Question: I'm looking to create a very simple way to allow users to be able to resize text. I want a box around a word or paragraph with handles that will allow the user to resize the box. Then the text inside the box auto resize to fit the new box.
How can I create the handles similar to the screen below?
The only example I can find is on VistaPrints web site.
Screenshot

Here is a <URL> to the page:
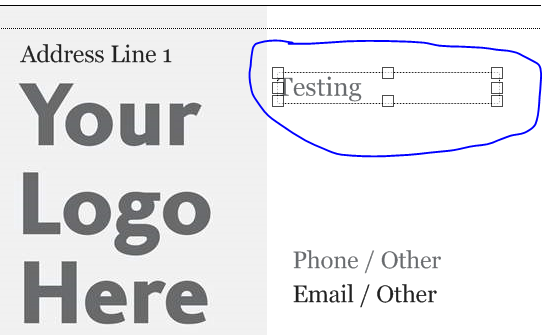
Answer: You can start with using jquery's resizable ui <URL>.
If you want to have the text auto sized to fit the container then use slabText <URL>